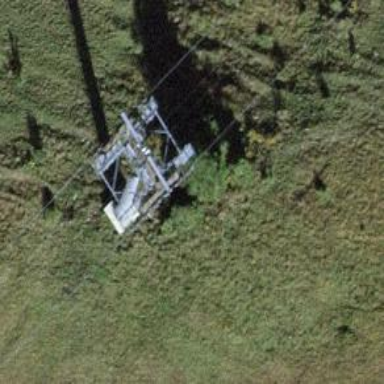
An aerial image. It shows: Pylon for aerialway.